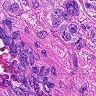
Metastatic tissue present: yes